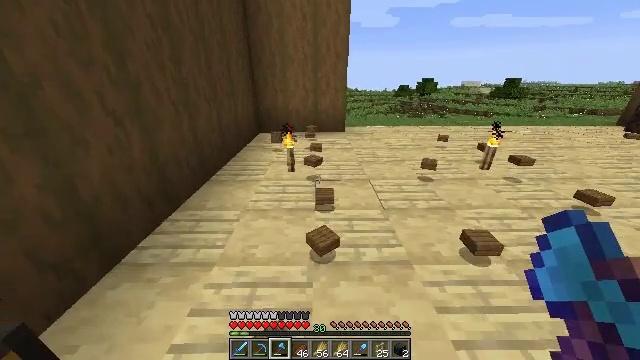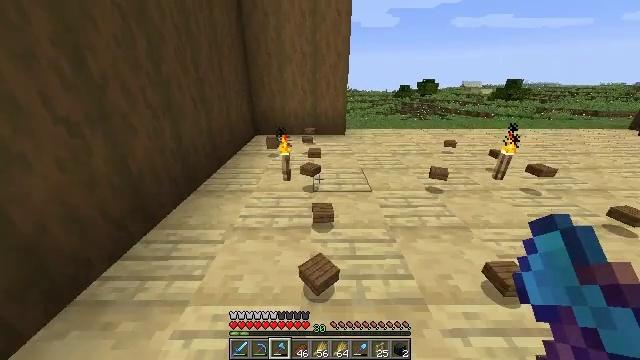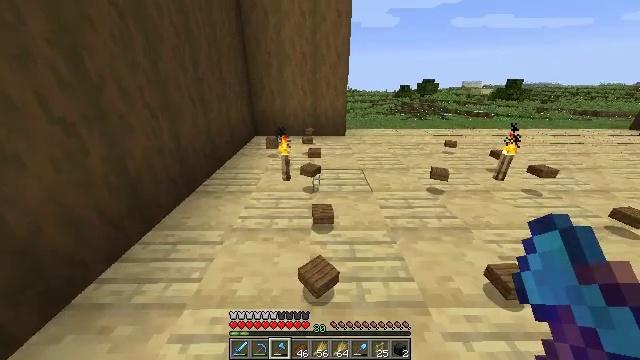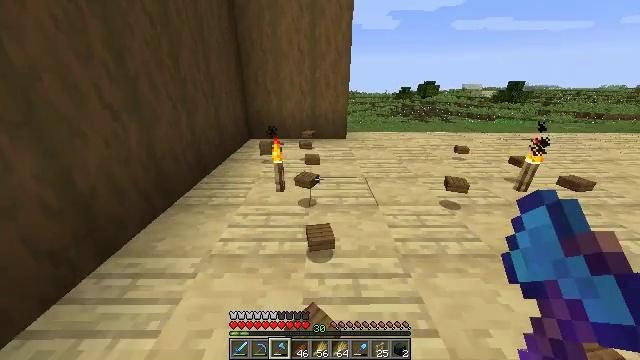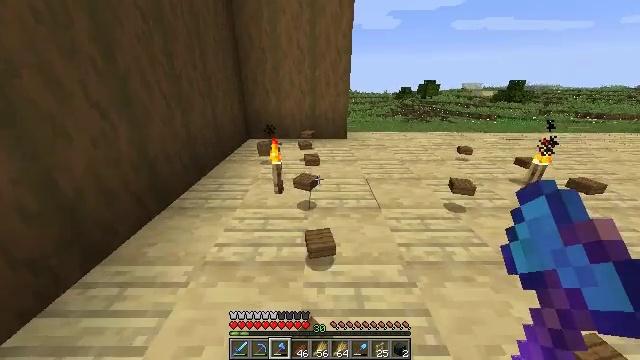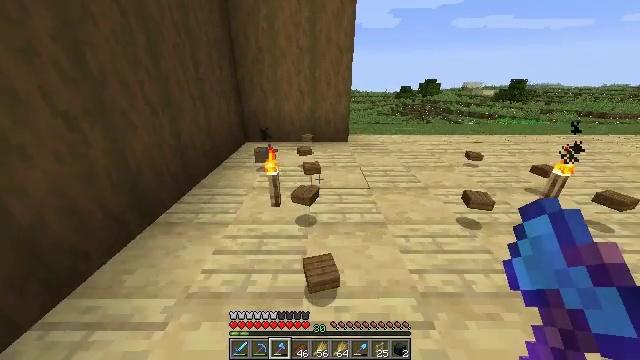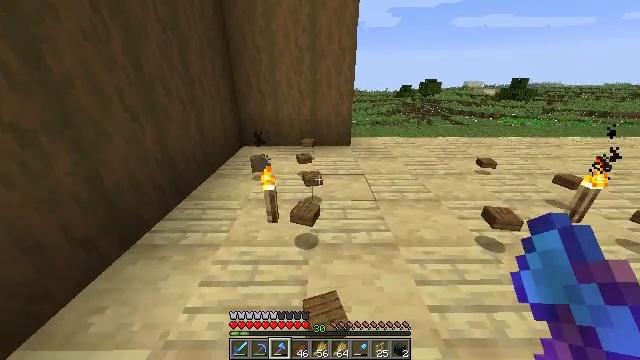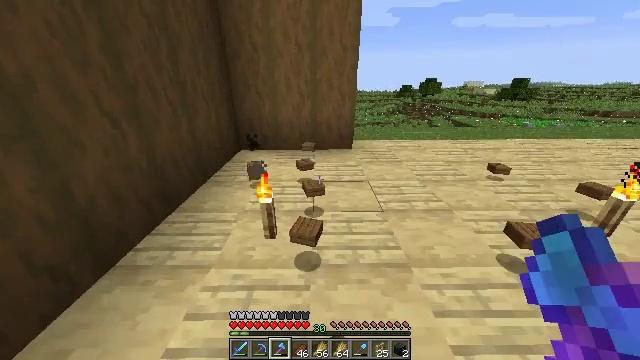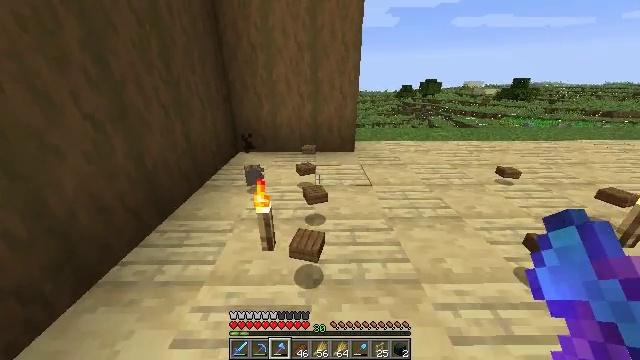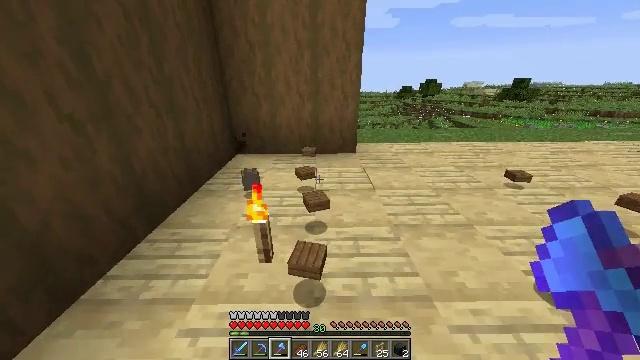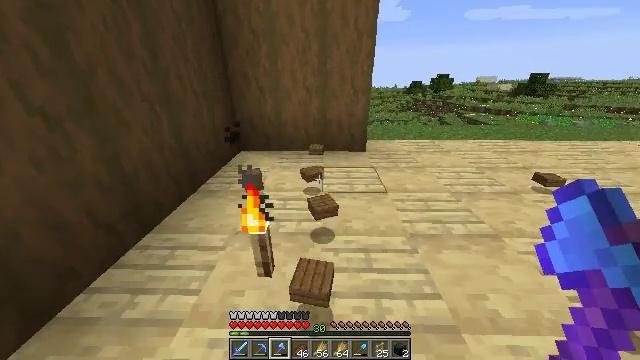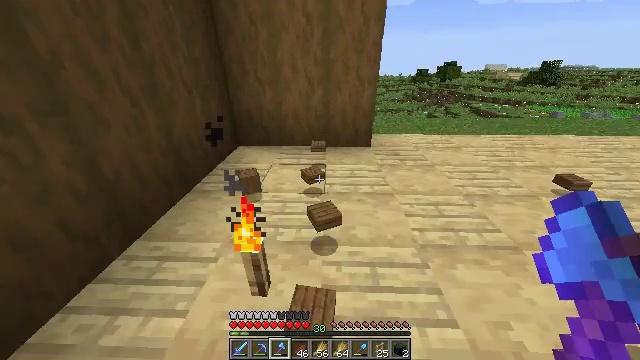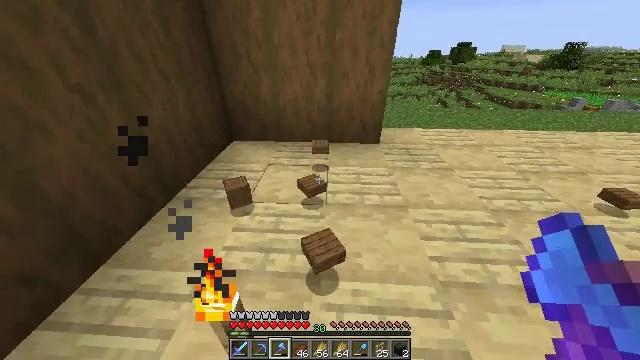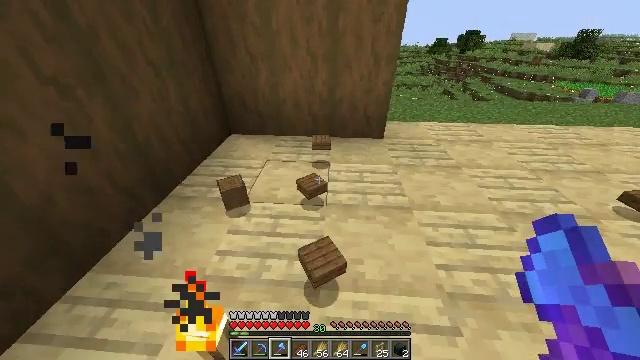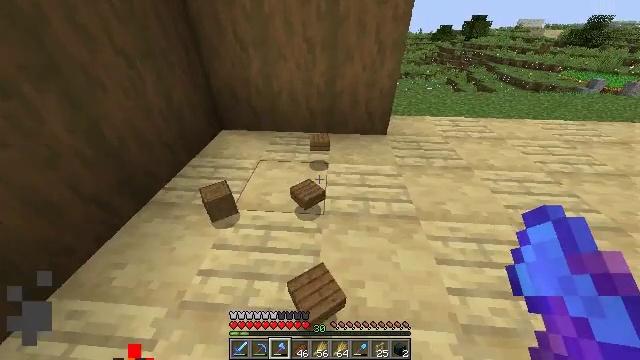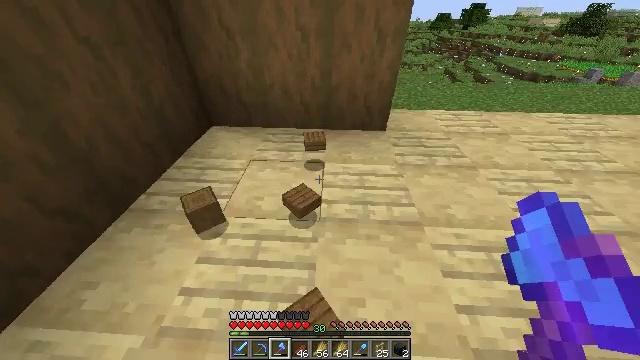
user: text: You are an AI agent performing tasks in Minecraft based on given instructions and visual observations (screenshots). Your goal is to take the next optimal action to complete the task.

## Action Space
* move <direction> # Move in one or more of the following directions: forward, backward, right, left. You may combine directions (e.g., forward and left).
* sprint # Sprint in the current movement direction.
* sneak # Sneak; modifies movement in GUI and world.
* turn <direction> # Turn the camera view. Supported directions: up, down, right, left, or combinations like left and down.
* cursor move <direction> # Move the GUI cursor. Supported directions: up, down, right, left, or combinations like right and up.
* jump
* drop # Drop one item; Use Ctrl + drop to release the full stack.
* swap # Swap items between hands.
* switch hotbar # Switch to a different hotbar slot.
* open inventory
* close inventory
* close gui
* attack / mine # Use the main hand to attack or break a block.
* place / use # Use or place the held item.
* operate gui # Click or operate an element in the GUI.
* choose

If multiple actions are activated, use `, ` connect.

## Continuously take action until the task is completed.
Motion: motion action
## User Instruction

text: Collect stripped spruce log as resource.
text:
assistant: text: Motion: move forward, sprint
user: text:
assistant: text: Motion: move forward, sprint
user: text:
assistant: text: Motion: move forward, sprint
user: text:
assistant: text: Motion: move forward, sprint
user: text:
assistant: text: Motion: move forward, sprint
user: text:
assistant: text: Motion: move forward, sprint
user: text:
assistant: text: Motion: move forward, sprint
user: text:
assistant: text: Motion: move forward, sprint
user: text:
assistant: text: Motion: move forward, sprint
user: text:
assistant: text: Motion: move forward, sprint, turn left and down
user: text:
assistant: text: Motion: move forward, sprint, turn down
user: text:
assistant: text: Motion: move forward, sprint, turn left and down
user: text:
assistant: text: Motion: move forward, sprint, turn down
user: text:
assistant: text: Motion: move forward, sprint, turn down
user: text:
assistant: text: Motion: move forward, sprint, turn right and down
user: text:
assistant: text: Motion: move forward, sprint
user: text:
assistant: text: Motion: move forward and move left, sprint, turn down
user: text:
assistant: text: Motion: move forward and move left, sprint, turn right and down
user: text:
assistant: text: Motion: move forward and move left, sprint, turn right and down
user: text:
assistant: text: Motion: move forward and move left, sprint, turn right and down
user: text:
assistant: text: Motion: move forward, sprint, turn right
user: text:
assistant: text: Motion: move forward, sprint, turn right
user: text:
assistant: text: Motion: move forward, sprint, turn right
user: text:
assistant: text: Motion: move forward, sprint, turn right
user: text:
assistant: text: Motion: move forward, sprint, turn right and up
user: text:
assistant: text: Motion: move forward, sprint, turn right and up
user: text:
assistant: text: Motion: move forward, sprint, turn right and up
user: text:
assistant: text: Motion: move forward, sprint, turn right and up
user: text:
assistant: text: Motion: move forward, sprint, turn right and up
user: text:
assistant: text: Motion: move forward, sprint, turn right and up